Interaction volume radius: 5 \u00c5
Interaction volume height: 10 \u00c5
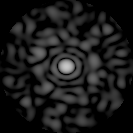
Disorder parameter: 0.8045